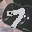
Label: 7